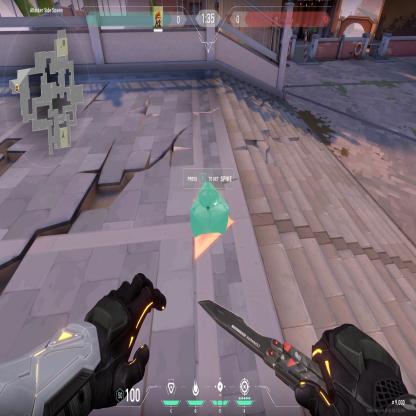
Label: dropped spike